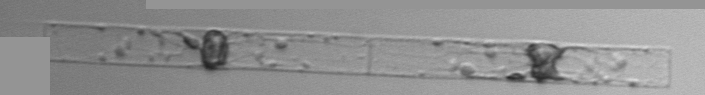
Label: Dactyliosolen_blavyanus